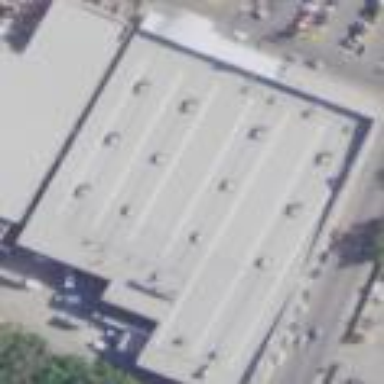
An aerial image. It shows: Wholesale shop within building.